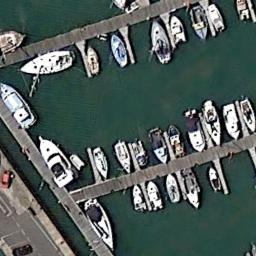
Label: harbor